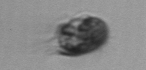
Label: Mesodinium